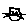
Label: cat